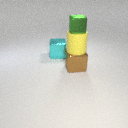
large brown metal cube below large yellow rubber cylinder